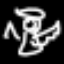
Label: angel